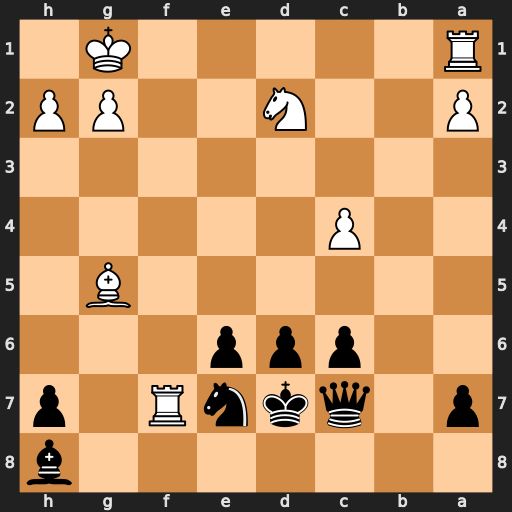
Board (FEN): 7b/p1qknR1p/2ppp3/6B1/2P5/8/P2N2PP/R5K1
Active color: b
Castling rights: -
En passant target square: -
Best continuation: Qb6+ Kf1 Bxa1